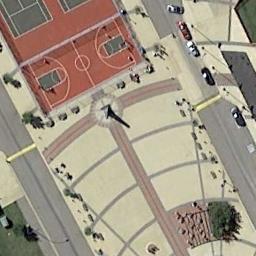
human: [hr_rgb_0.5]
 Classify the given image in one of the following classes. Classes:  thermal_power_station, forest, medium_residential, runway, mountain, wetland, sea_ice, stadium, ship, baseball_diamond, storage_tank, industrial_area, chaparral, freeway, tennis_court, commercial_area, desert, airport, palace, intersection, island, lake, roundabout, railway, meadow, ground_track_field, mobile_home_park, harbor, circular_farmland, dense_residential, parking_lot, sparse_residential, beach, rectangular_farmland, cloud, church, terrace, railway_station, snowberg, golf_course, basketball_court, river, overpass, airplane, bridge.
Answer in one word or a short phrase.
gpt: basketball_court